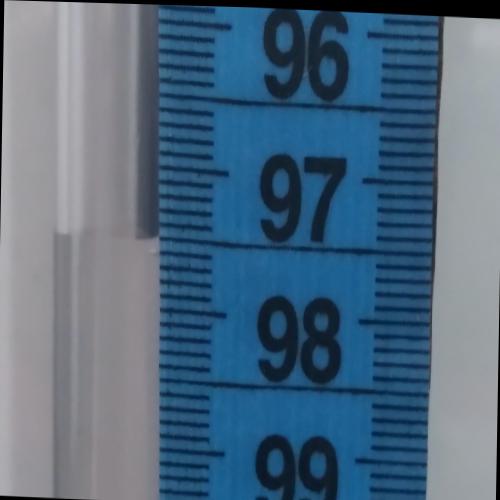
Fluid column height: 97.5 cm